Aerial crown-view tile of a tropical tree (Barro Colorado Island, Panama), acquired 20250414:
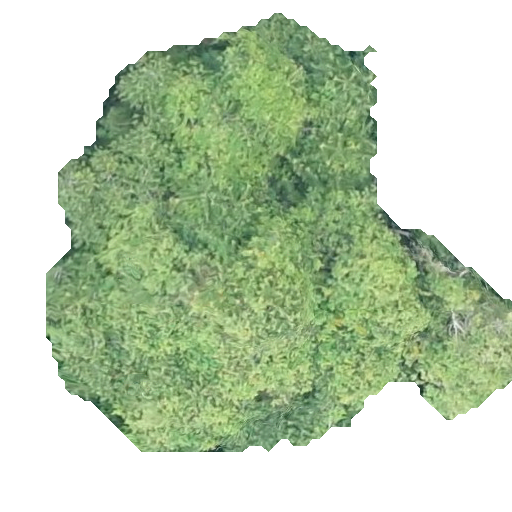
Species: Virola surinamensis
GBIF accepted scientific name: Virola surinamensis
Crown area: 205.287 m²